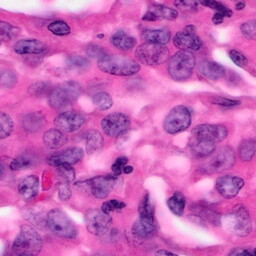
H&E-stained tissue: Pancreatic